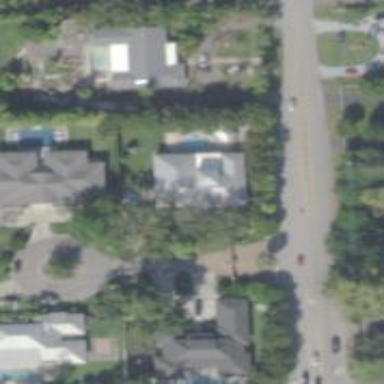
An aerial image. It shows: Residential road.